Chest X-ray. View position: AP
Patient age: 28
Patient sex: M
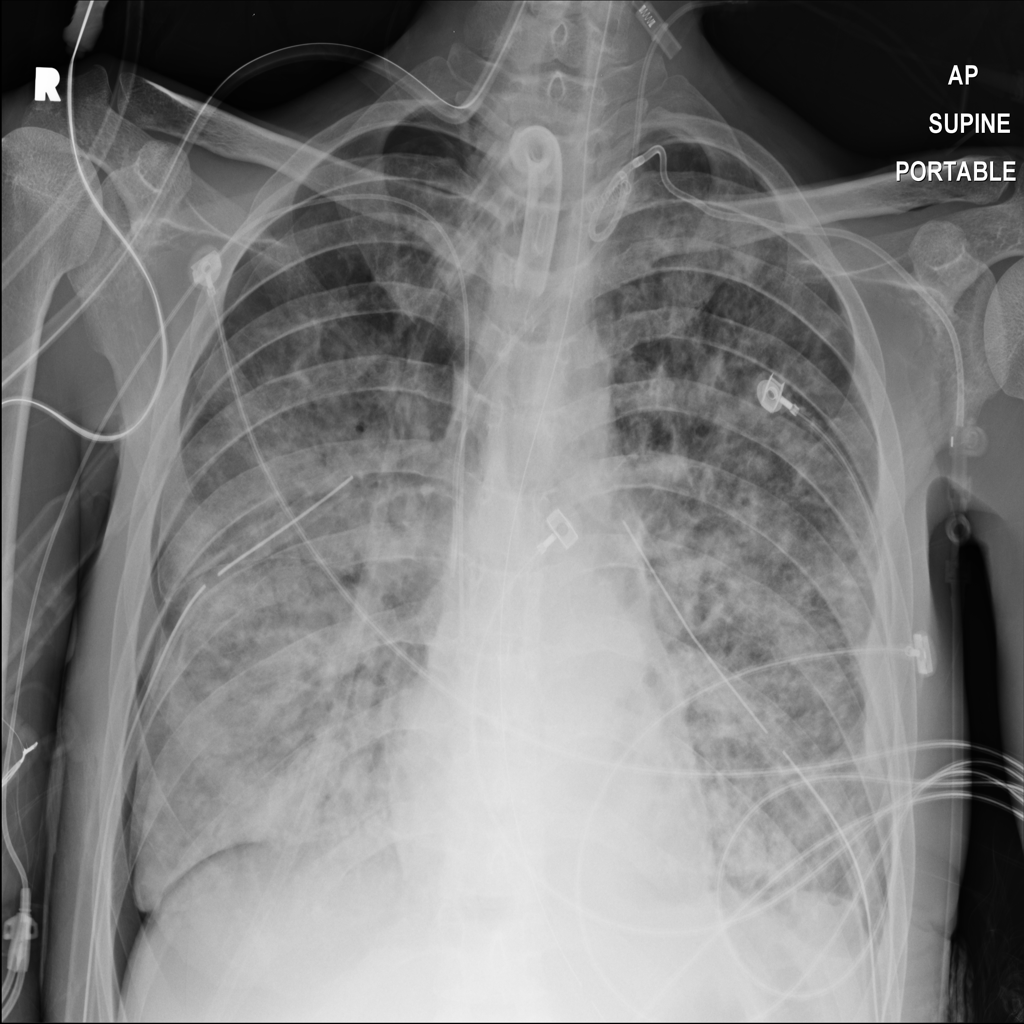
Finding: Pneumothorax